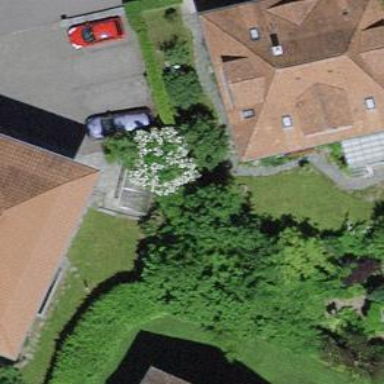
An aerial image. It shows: Residential building with hipped roof.